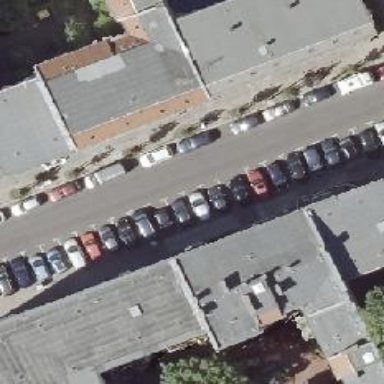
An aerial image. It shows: Residential road with asphalt surface and separate sidewalk. There is parallel parking lane on the left side.